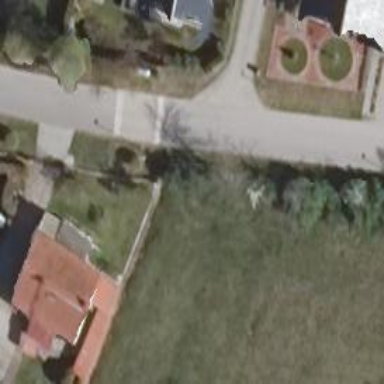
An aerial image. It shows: Residential road.